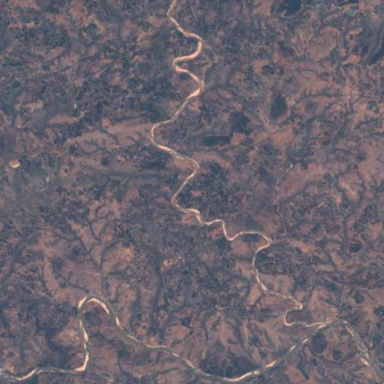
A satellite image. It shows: River flowing through natural water landscape.